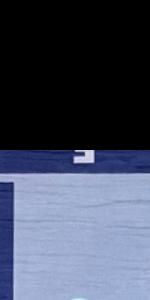
Label: Empty